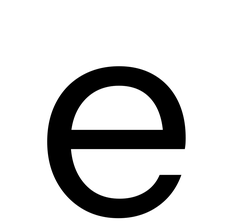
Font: InstrumentSans_Regular